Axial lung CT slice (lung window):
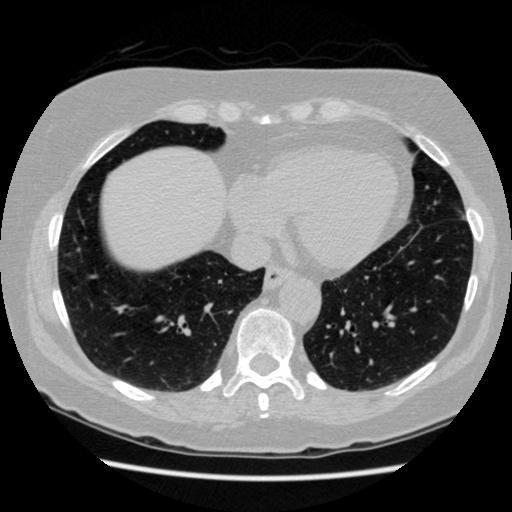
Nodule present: no